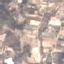
Land use / land cover class: PermanentCrop